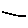
Label: line